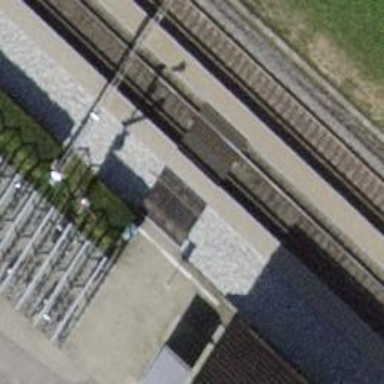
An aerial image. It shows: Railway crossing.